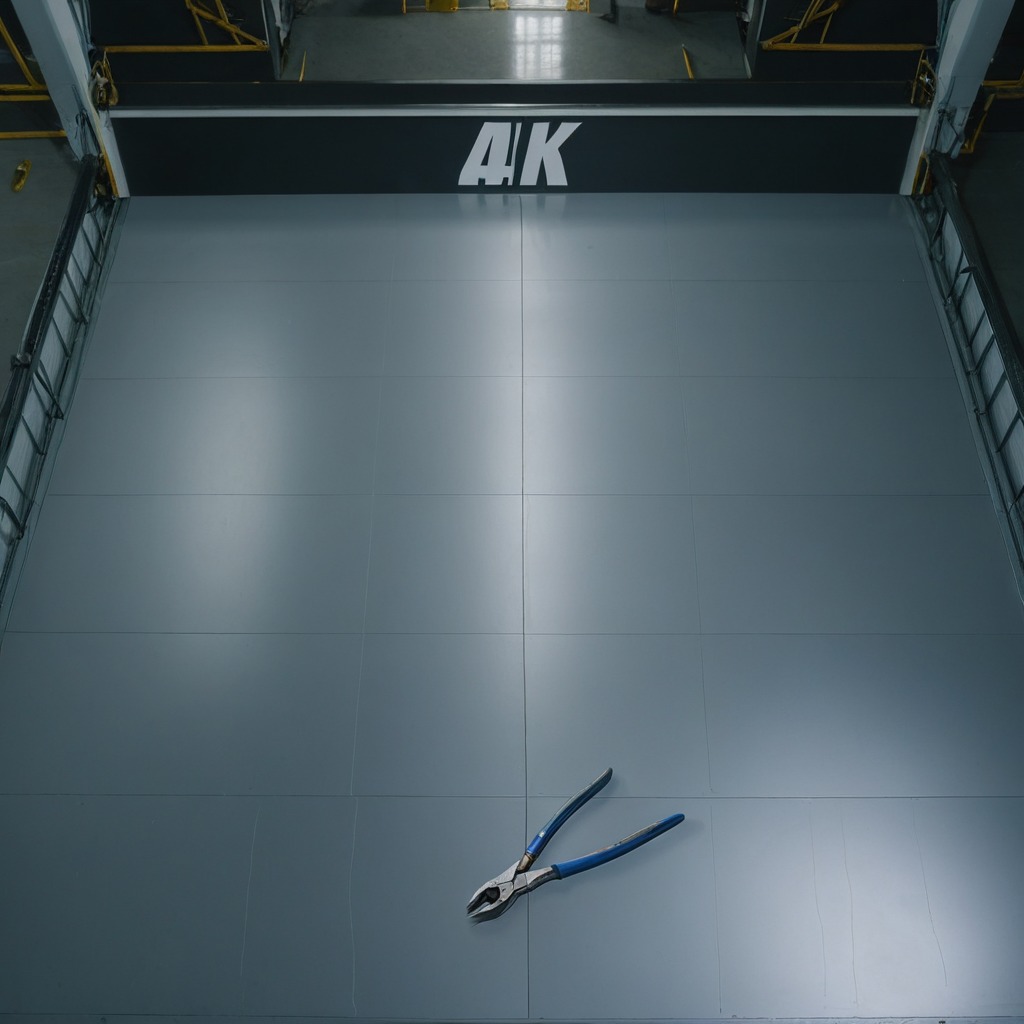
A plier lies on the toolbox surface in an airplane hangar workshop 8K.